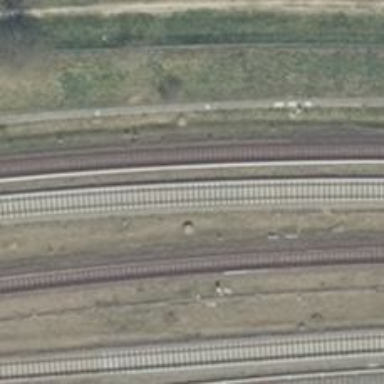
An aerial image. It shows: Electrified rail siding.